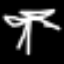
Label: palm tree